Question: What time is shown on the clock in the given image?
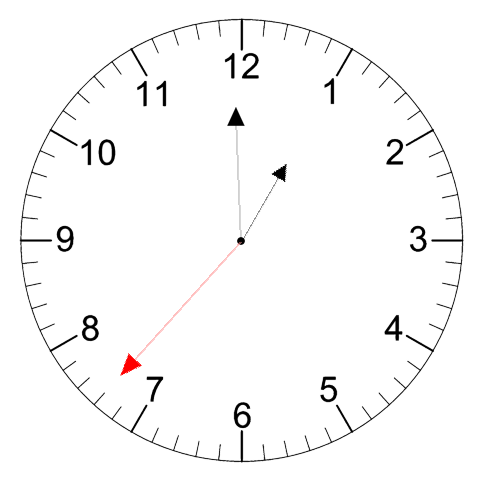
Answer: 12:59:37